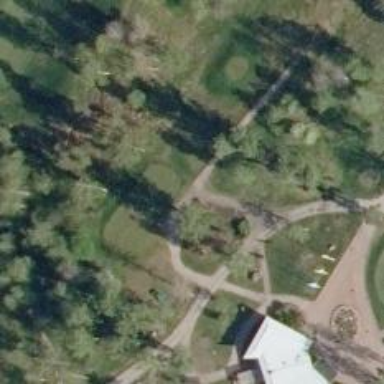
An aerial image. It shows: Pathway for golfing.